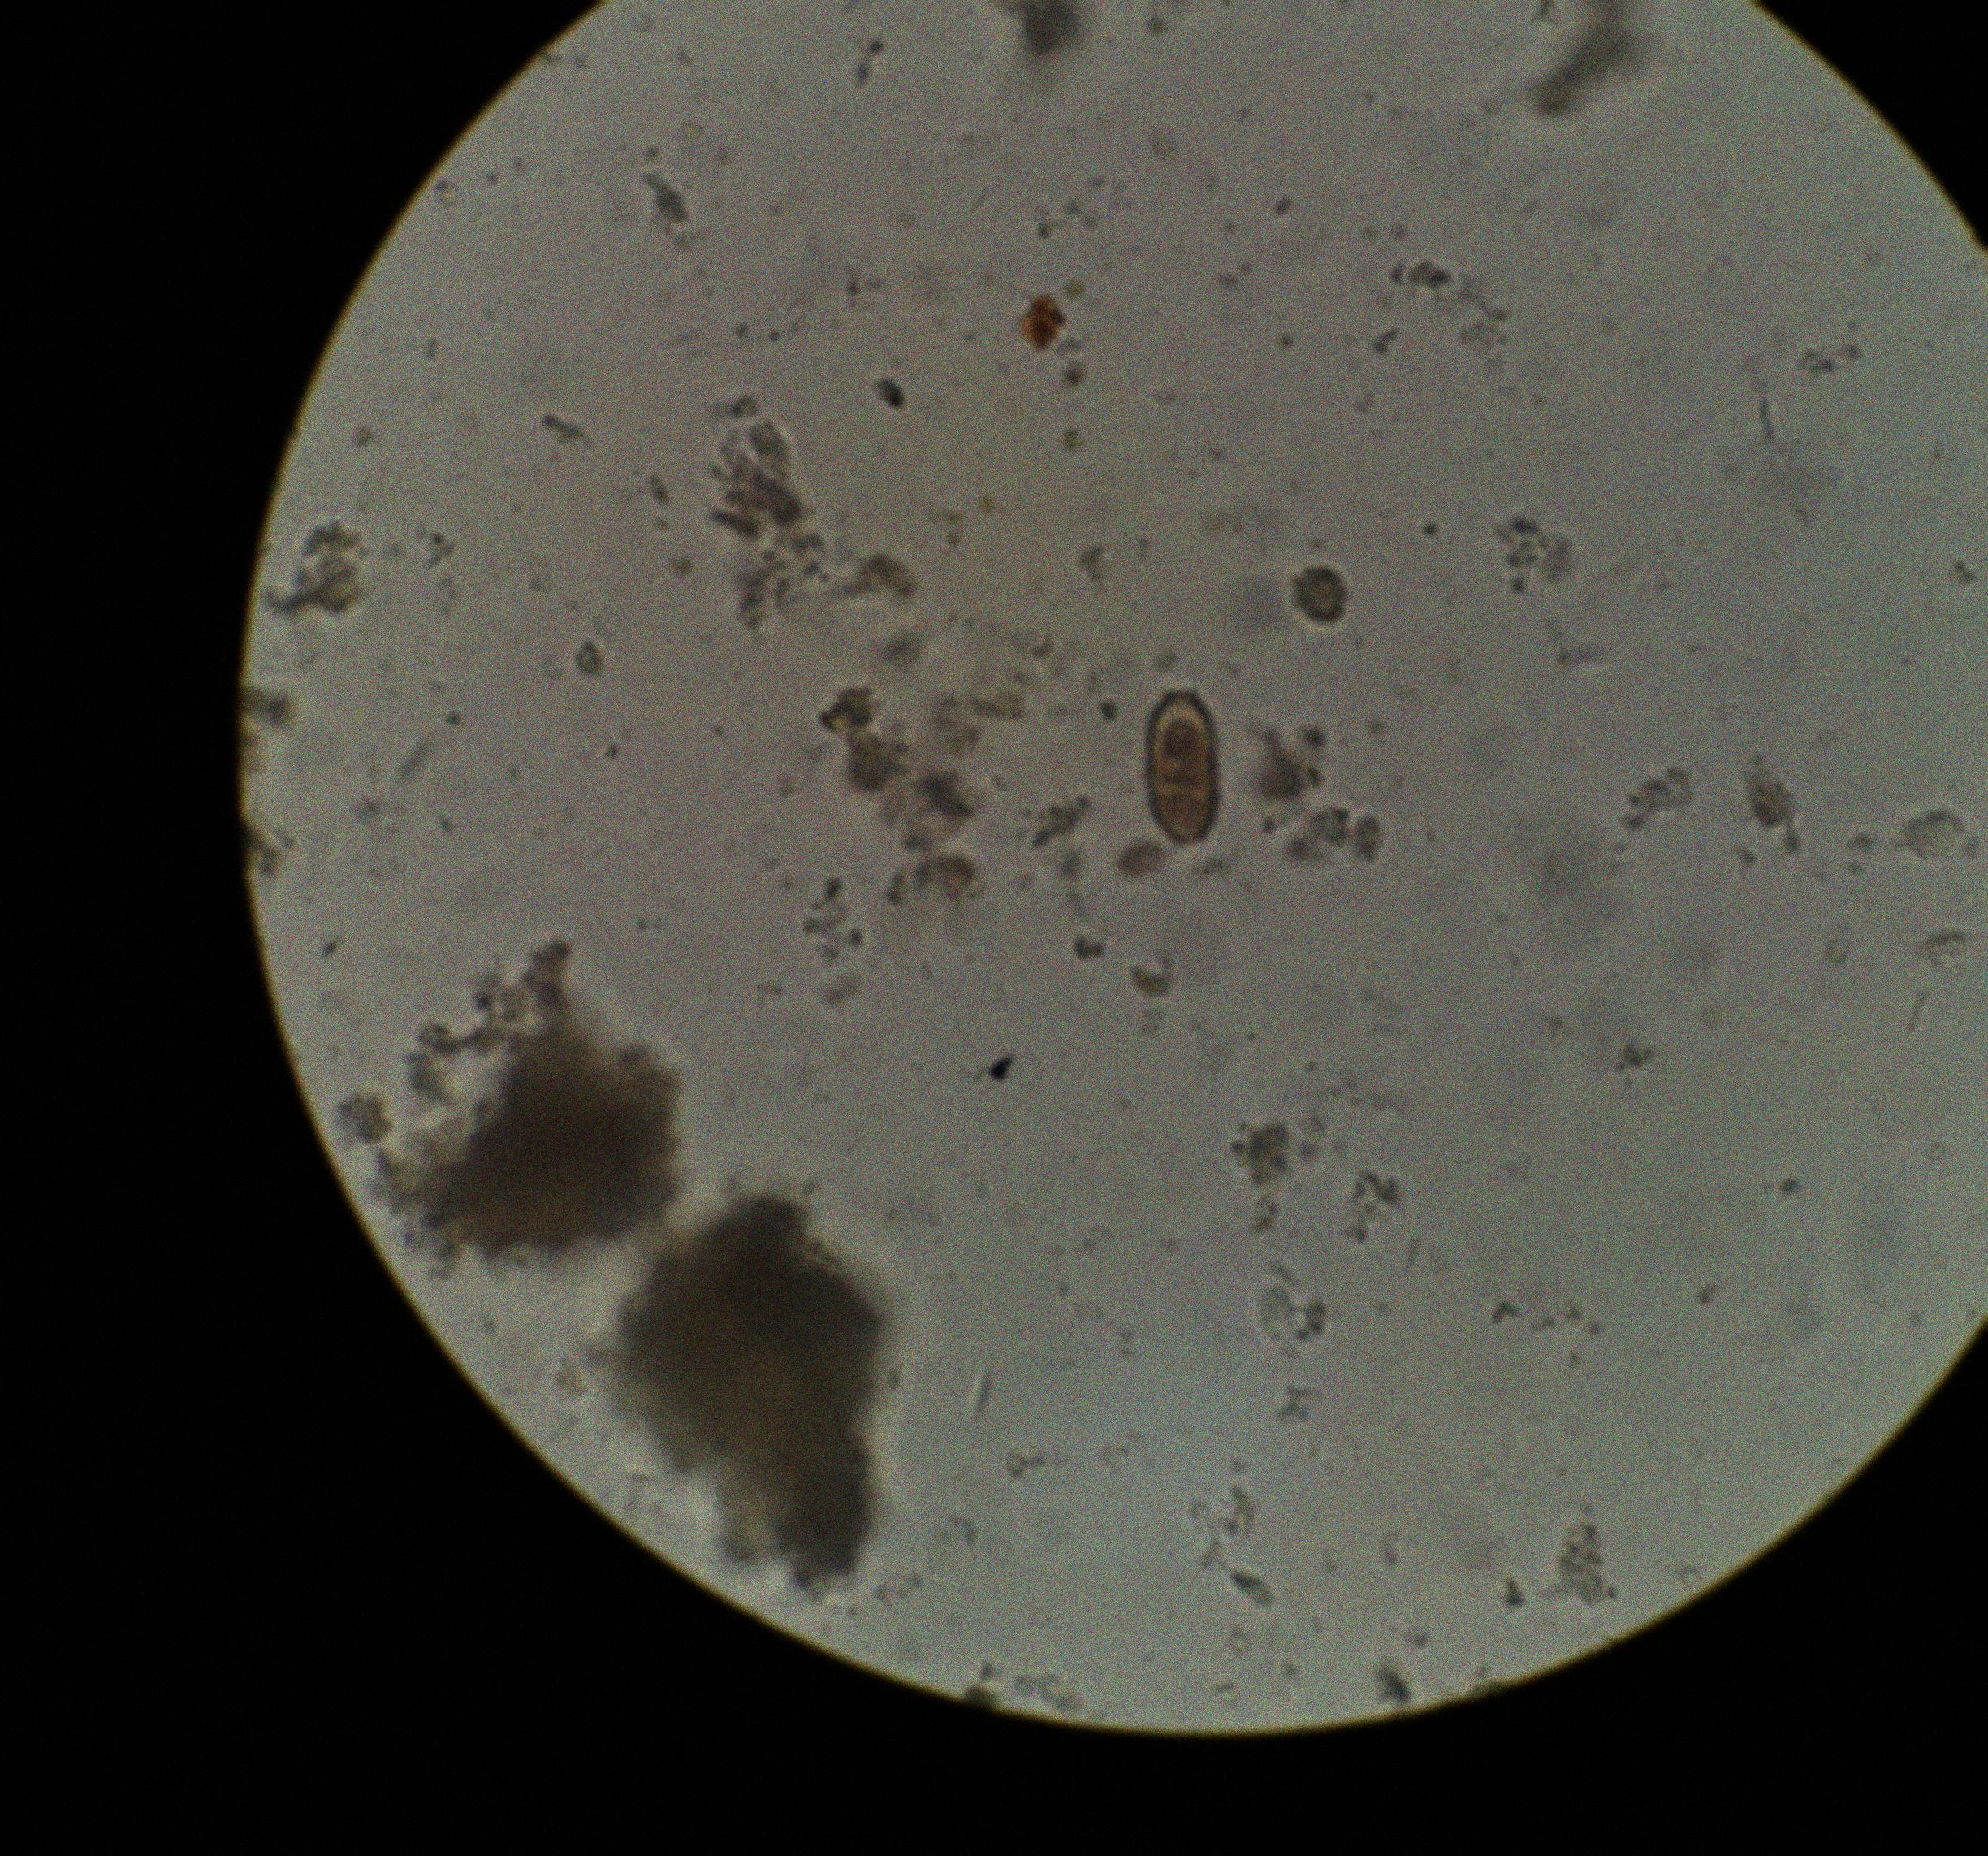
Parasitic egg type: Capillaria philippinensis